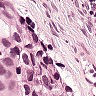
Metastatic tissue present: yes